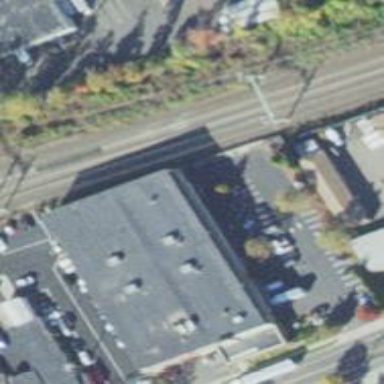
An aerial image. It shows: Parking area with asphalt surface.